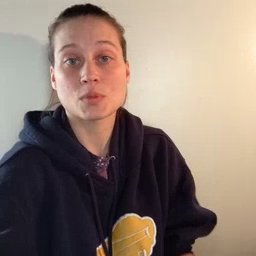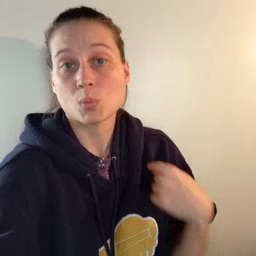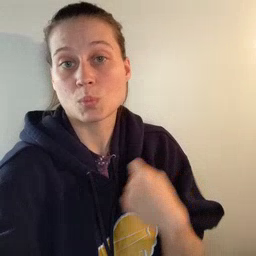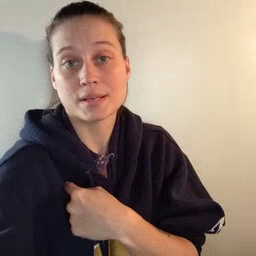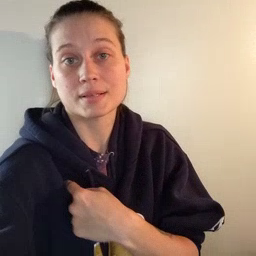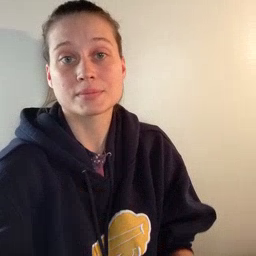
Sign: weus